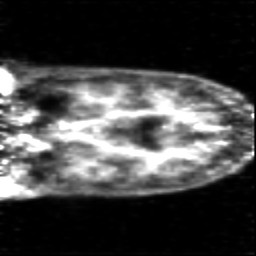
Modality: PET
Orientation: coronal
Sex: male
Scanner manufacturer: siemens